Interaction volume radius: 5 \u00c5
Interaction volume height: 15 \u00c5
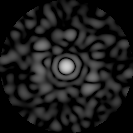
Disorder parameter: 0.8383